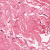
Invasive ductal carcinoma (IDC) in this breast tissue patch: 0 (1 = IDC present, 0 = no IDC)